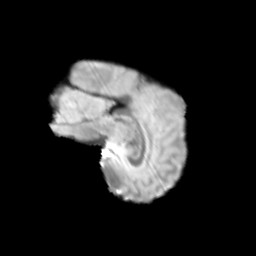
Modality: T2w
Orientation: sagittal
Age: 10
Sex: female
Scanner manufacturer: siemens
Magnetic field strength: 3 T
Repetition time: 3.8 s
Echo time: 0.07 s